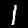
Digit: 1